Field crop: tomato
Growth stage: 1
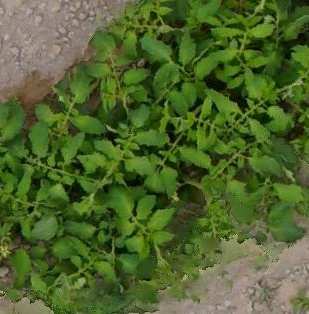
Species: tomato